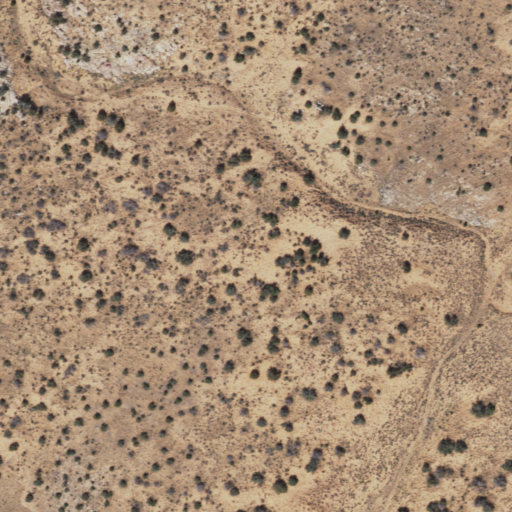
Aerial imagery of valley in Arizona named Lost Tank Canyon containing only shrub